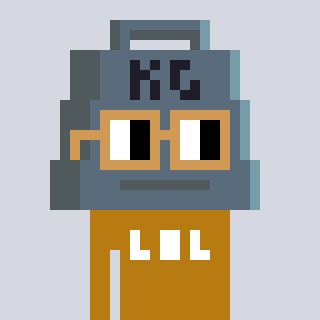
a pixel art character with square brown glasses, a weight-shaped head and a gold-colored body on a cool background